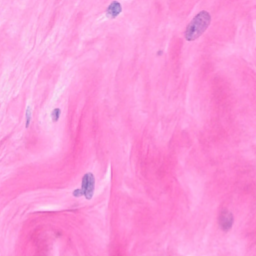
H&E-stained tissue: Breast